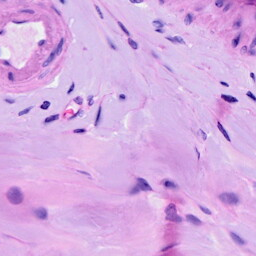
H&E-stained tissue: Ovarian